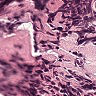
Metastatic tissue present: no